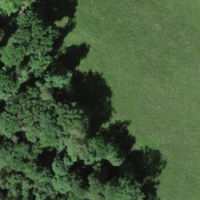
EUNIS habitat code: 25
Species observed at this site:
Corvus corone